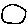
Label: circle